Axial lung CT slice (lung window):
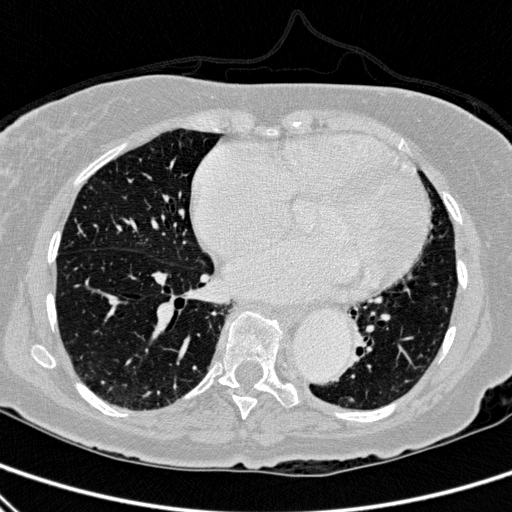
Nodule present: yes
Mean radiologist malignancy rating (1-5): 2.667